Question: I have weird problem when I am trying to lock cells to read only.
What I do:
1.) Select all, right click and switch to protection. Uncheck locked.
2.) Select cells which should be read only and set them to locked.
3.) In the end I set protection to worksheet.

It is right but what is strange it does not lock all what I have wanted. Let's say I locked A1, A2 and A3 by this way but only A1 and A2 is not editable (and is read only) but A3 is editable.
When I unprotected sheet and check if cell is locked ... yes it is.
Why it does this thing?
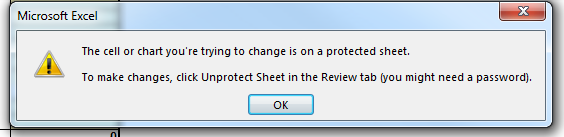
Answer: Please check: Review->Allow Users to Edit Ranges option. You can define user rights to bypass protection there.